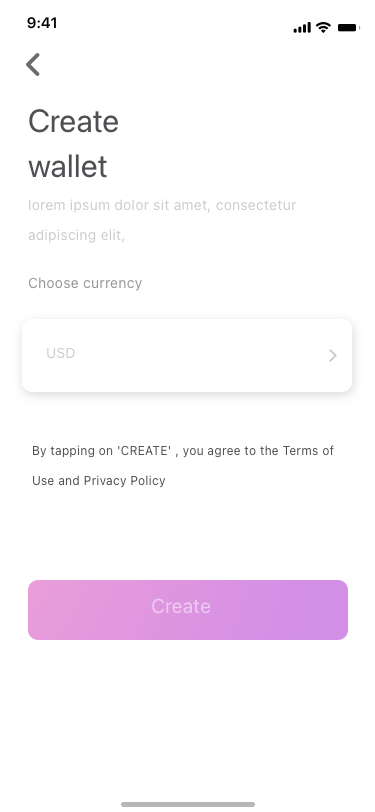
Text in this UI design:
Create wallet
lorem ipsum dolor sit amet, consectetur adipiscing elit,
Choose currency
USD
Create
By tapping on 'CREATE' , you agree to the Terms of Use and Privacy Policy